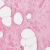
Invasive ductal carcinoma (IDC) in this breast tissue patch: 0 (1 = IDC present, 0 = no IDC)